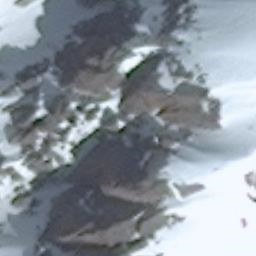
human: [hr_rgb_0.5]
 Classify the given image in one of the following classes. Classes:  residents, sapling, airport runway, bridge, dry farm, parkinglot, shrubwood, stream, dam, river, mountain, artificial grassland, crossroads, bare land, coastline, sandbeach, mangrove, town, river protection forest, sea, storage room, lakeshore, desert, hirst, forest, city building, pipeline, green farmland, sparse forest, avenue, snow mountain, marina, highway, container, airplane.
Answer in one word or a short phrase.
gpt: snow mountain